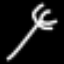
Label: fork